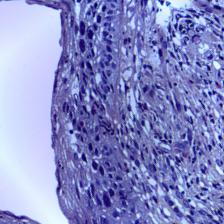
Diagnosis: OSCC